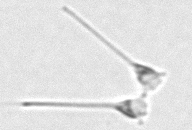
Label: Asterionellopsis_glacialis